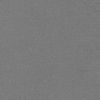
Label: dusty